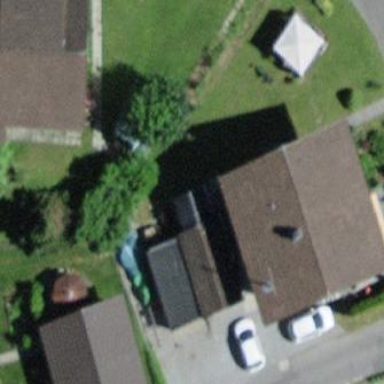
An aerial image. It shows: Garage.